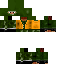
A male human skin with dark skin, wearing brown helmet dressed in a green hoodie and black pants, featuring a closed mouth.